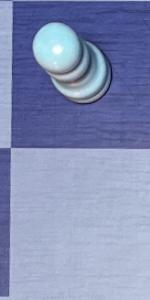
Label: Empty